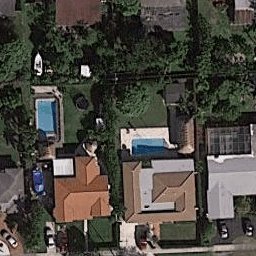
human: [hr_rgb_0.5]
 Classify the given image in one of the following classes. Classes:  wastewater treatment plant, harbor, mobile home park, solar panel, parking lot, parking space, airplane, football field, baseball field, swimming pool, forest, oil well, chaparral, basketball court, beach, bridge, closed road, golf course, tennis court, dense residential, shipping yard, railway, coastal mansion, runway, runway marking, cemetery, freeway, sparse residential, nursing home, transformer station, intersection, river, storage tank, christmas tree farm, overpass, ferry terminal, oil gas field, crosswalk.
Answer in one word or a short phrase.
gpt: coastal mansion